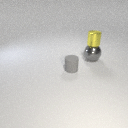
small gray rubber cylinder to the left of large gray metal sphere